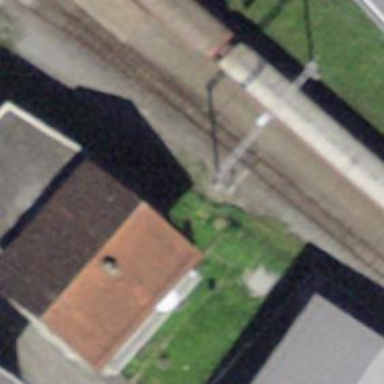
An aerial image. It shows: Railway switch.